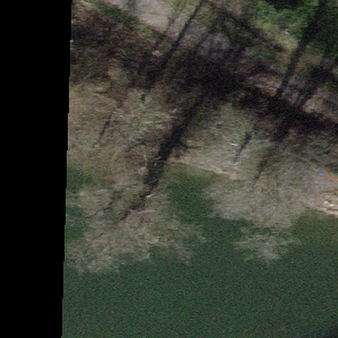
Label: other